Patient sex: F
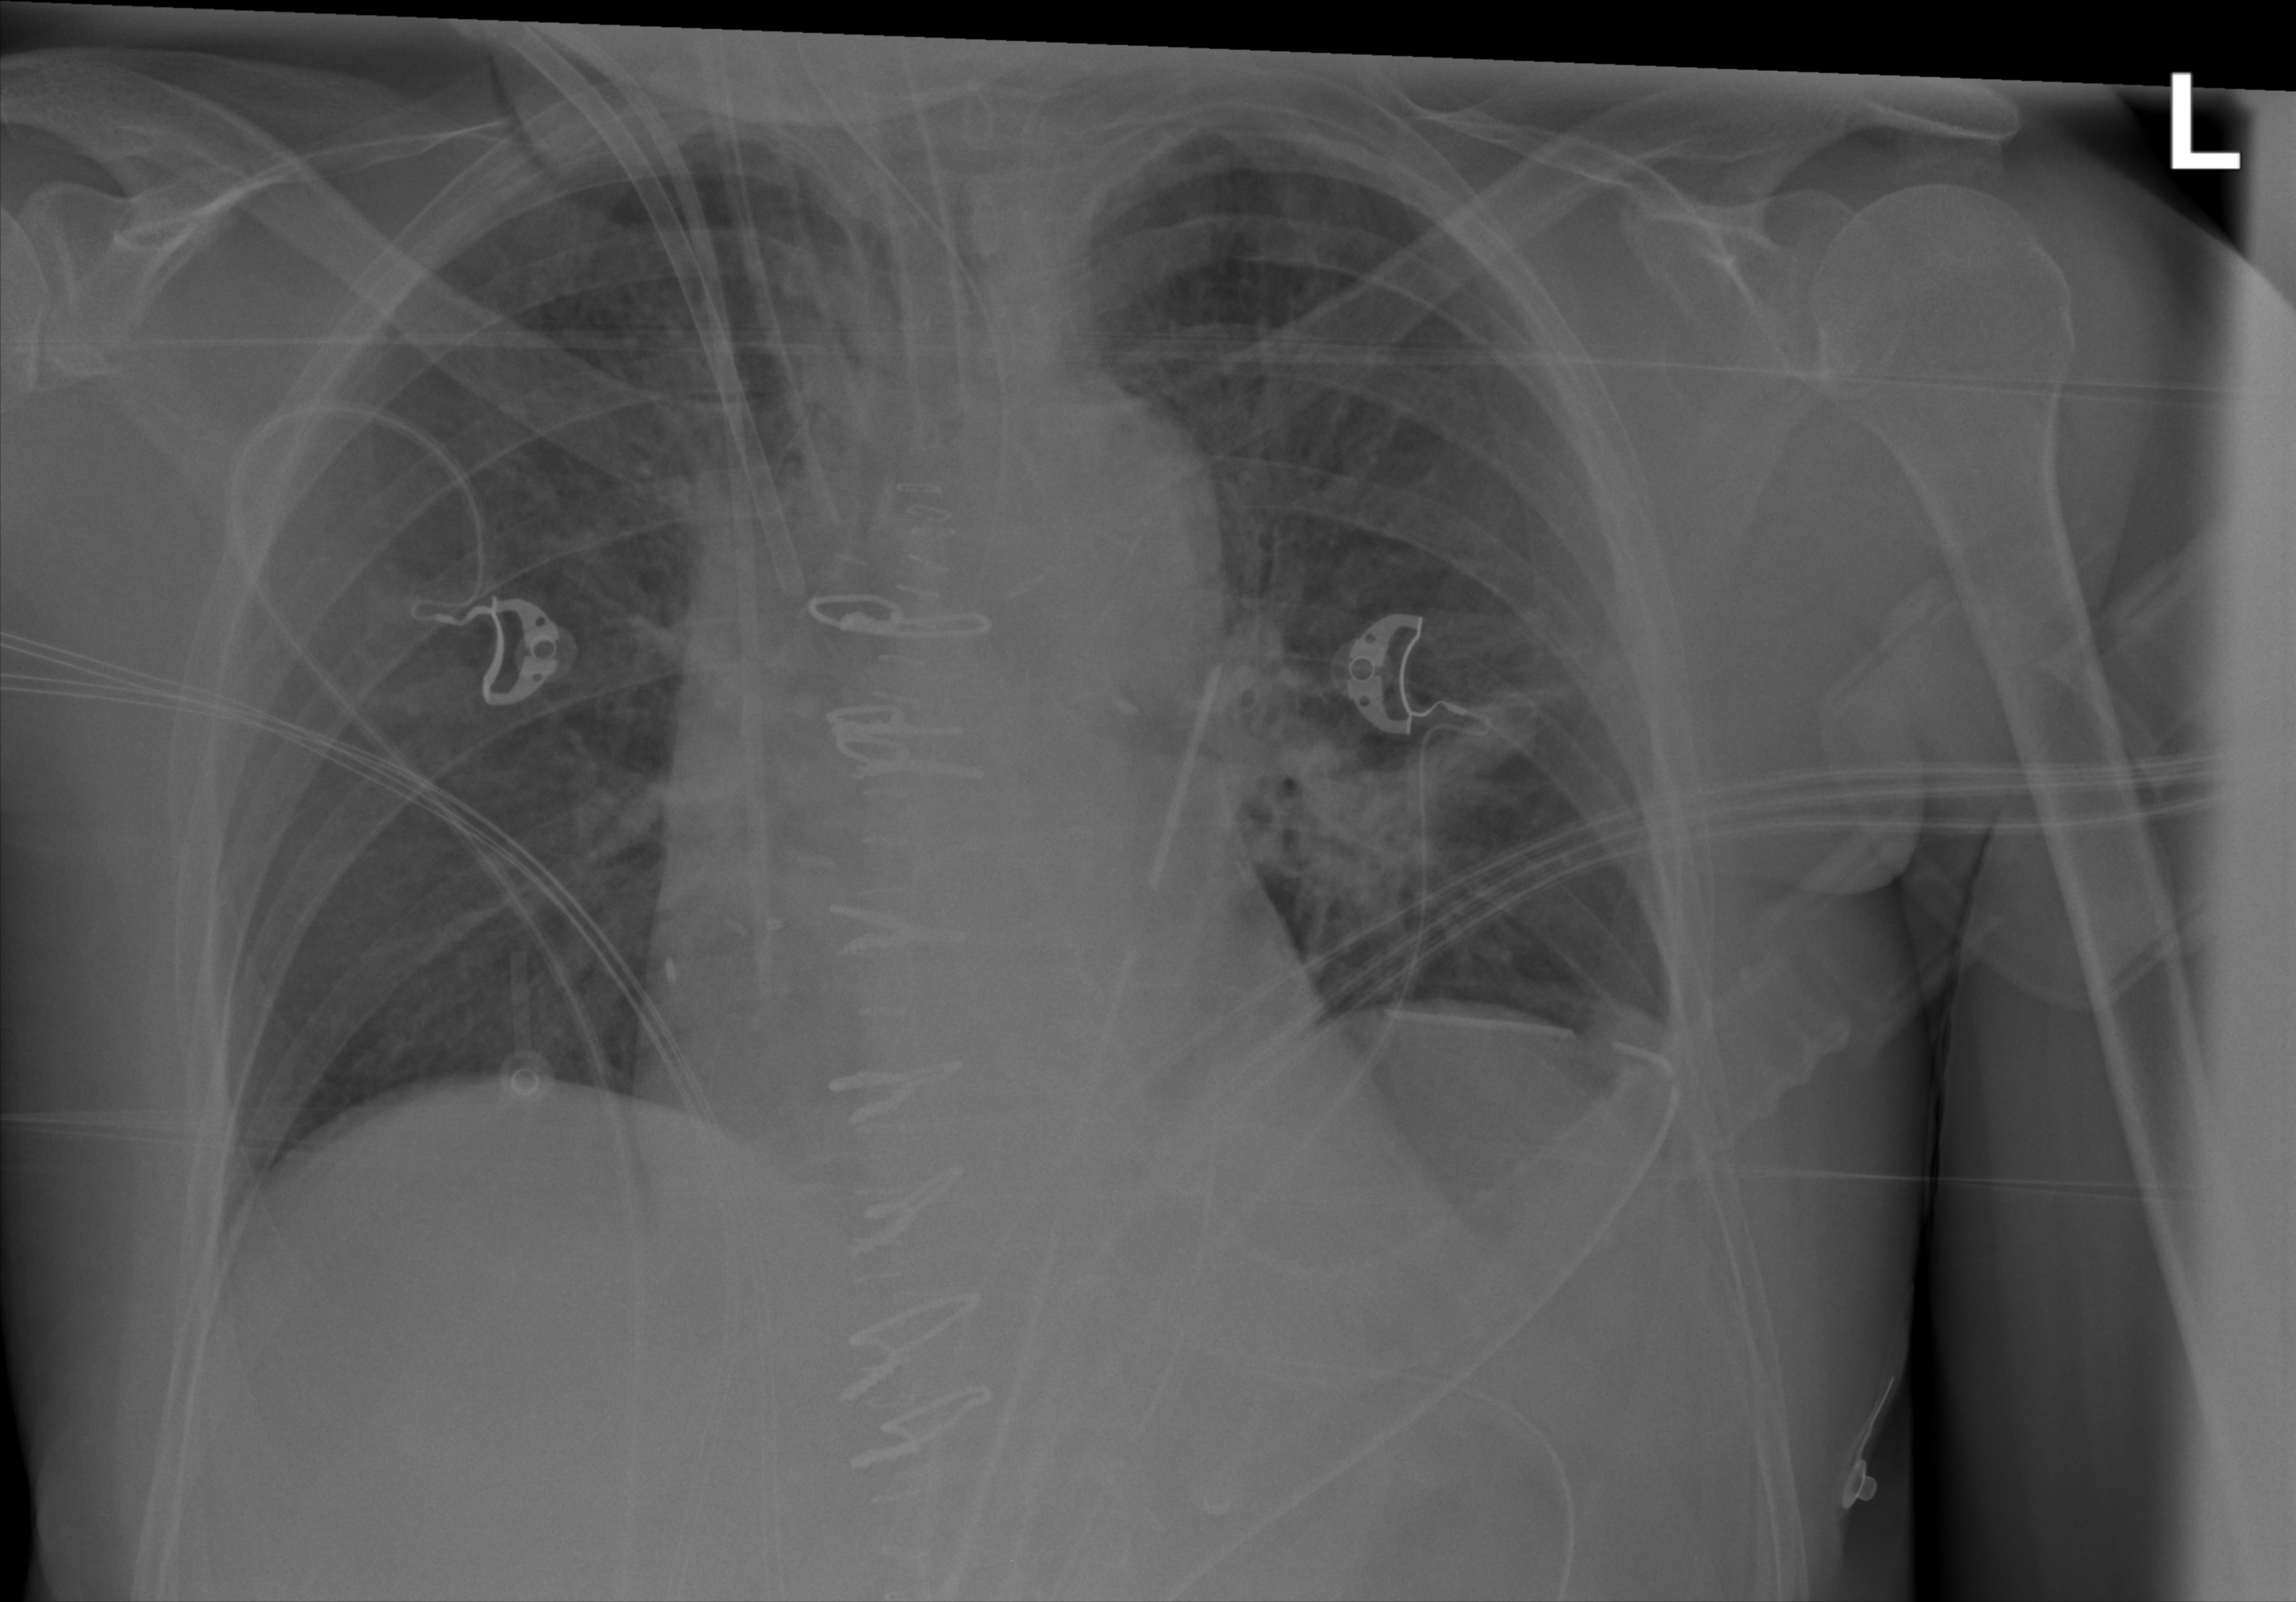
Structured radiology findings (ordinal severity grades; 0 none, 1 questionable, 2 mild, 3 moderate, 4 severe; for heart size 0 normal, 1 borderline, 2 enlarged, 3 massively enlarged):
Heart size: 0
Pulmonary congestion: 0
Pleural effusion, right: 0
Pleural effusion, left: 0
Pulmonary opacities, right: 0
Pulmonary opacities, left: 0
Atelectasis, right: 0
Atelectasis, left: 2